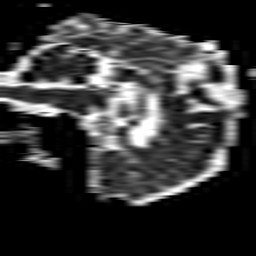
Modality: ADC
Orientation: sagittal
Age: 57
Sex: male
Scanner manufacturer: philips
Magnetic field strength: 1.5 T
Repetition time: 3.4 s
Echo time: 0.06922 s